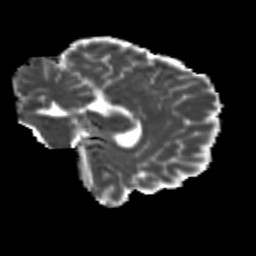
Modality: MD
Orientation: sagittal
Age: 18
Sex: female
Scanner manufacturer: siemens
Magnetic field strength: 3 T
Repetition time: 3.5 s
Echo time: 0.104 s